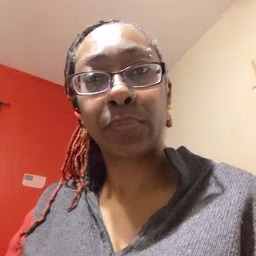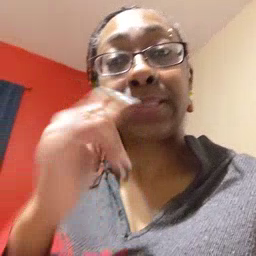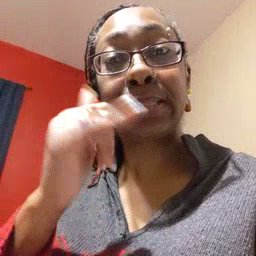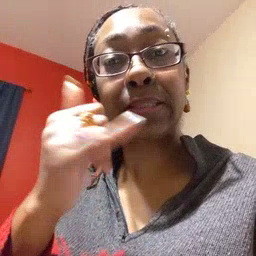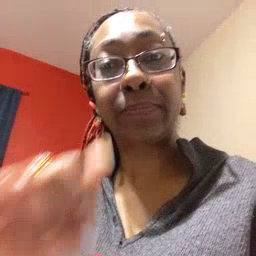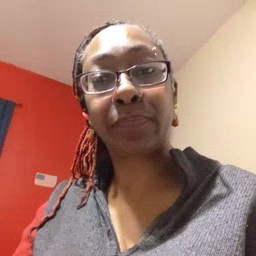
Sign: yellow